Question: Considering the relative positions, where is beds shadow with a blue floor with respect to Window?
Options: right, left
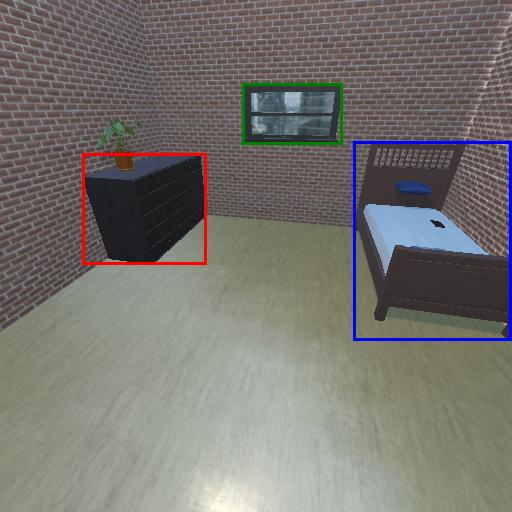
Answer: right